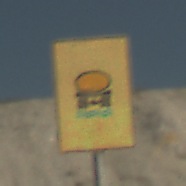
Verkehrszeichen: FahrzeugeMitWassergefaehrdenderLadungOhnePfeilsymbol
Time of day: Midday
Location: Outdoor (Beach)
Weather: PartlyCloudy
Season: NotSpecified
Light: Natural